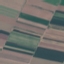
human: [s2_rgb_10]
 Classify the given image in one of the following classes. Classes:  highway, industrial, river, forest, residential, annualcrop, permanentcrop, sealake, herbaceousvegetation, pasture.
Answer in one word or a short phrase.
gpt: AnnualCrop